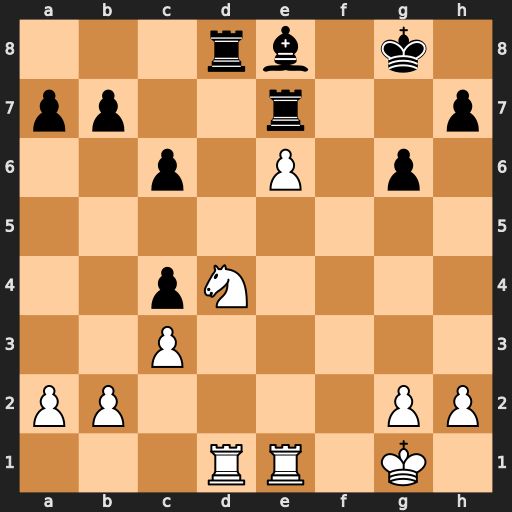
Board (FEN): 3rb1k1/pp2r2p/2p1P1p1/8/2pN4/2P5/PP4PP/3RR1K1
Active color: w
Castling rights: -
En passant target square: -
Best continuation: Nxc6 Bxc6 Rxd8+